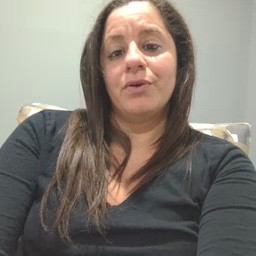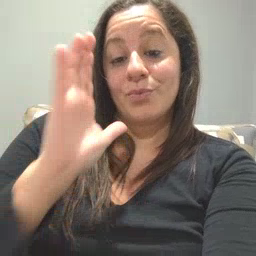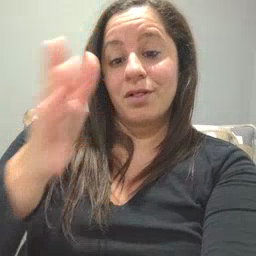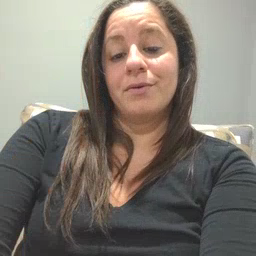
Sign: will